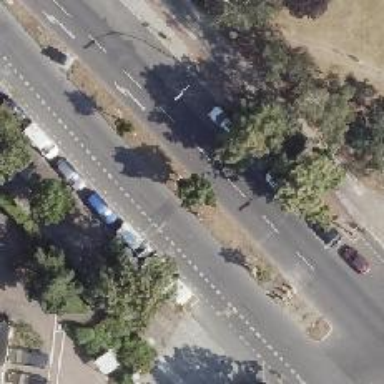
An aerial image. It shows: Avenue lined with deciduous broadleaved trees.